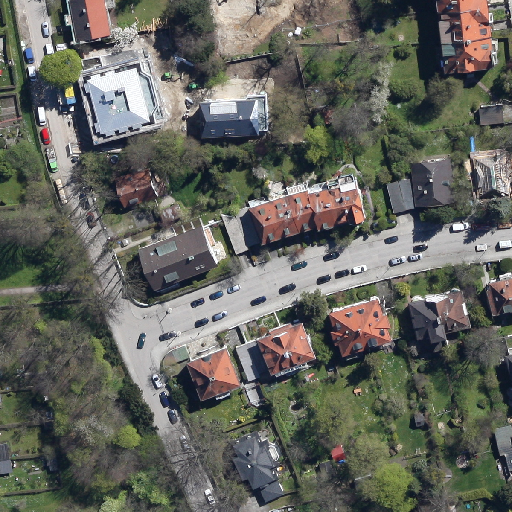
Referring expression: impervious surface